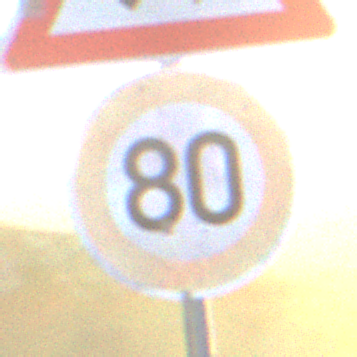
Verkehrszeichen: Geschwindigkeit80
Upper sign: KreuzungOderEinmuendung
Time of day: SunriseSunset
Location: Outdoor (Nature)
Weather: Clear
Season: NotSpecified
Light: Natural